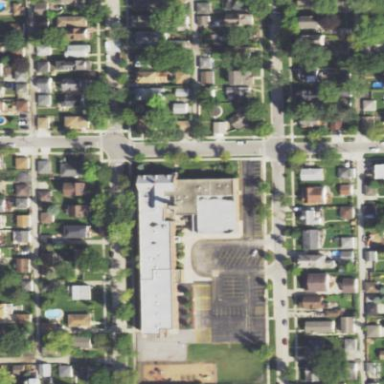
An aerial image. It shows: School building.